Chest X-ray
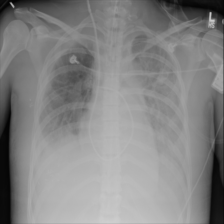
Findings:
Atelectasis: negative
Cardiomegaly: negative
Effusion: negative
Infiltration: negative
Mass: negative
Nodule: negative
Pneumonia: negative
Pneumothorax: negative
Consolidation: negative
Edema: negative
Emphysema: negative
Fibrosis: negative
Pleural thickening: negative
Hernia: negative